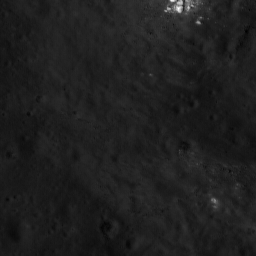
Host type: background_regolith
Lunar coordinates: latitude nan, longitude nan